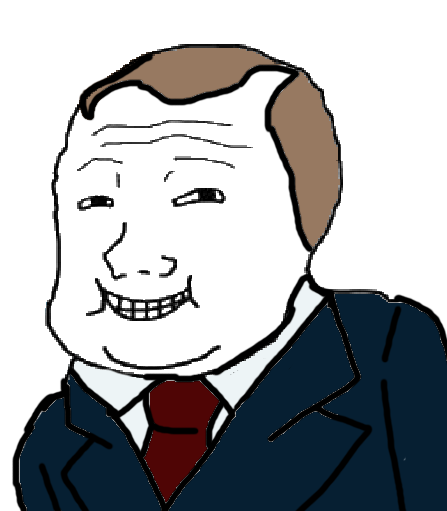
Label: 5_Blobjak